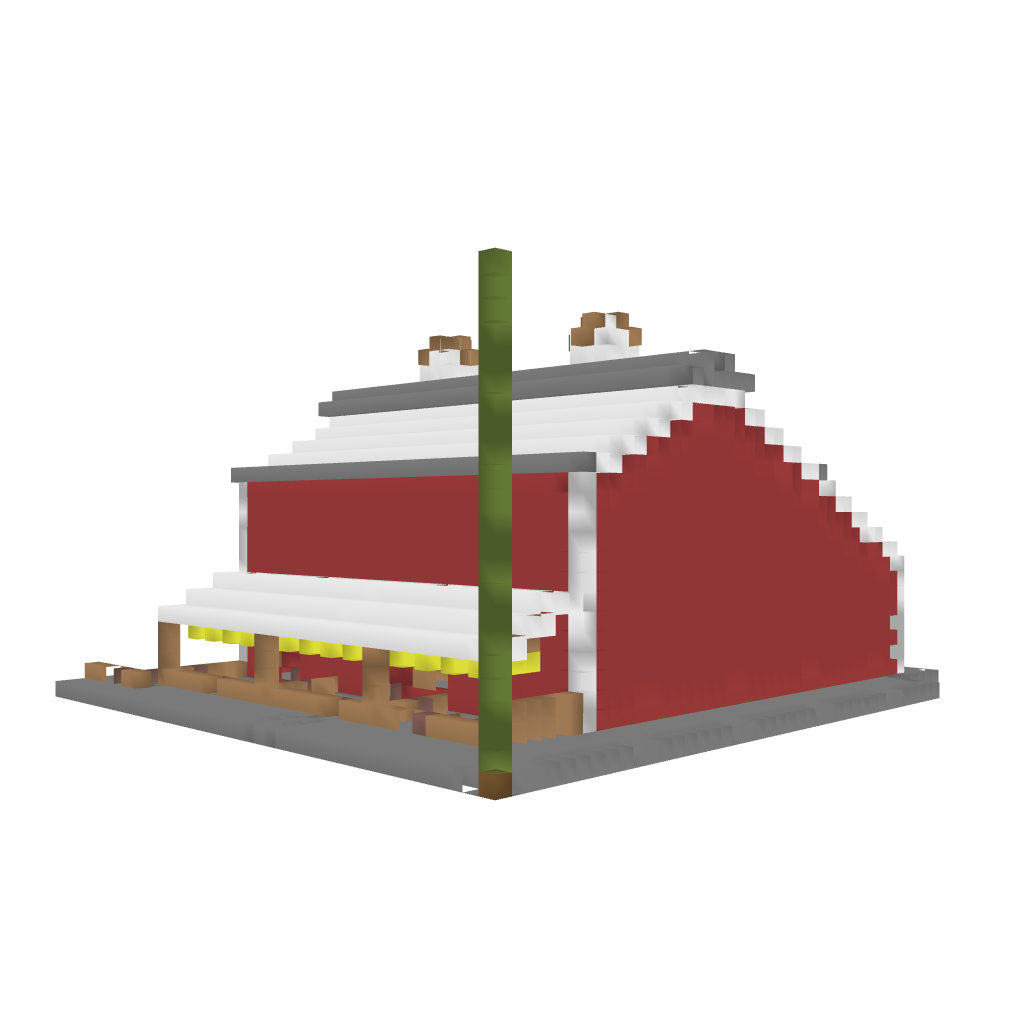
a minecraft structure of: Barn with hay loft high quality